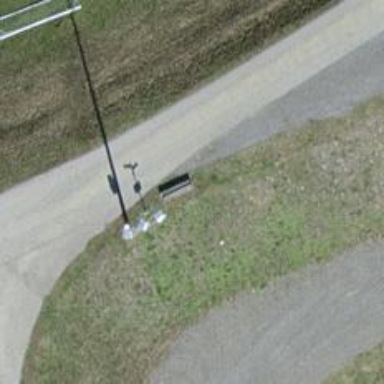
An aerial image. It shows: Guidepost providing information.